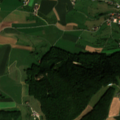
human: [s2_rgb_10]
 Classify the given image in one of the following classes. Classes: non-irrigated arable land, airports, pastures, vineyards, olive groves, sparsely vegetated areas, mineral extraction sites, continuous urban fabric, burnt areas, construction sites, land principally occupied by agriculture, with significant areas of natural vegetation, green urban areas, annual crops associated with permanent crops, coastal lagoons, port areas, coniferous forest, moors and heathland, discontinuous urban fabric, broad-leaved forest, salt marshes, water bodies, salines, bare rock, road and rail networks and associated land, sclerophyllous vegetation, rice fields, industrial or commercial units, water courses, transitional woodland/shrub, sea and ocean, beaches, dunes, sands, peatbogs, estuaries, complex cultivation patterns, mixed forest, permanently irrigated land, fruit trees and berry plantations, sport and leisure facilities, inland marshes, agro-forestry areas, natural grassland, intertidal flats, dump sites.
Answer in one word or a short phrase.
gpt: non-irrigated arable land, pastures, complex cultivation patterns, mixed forest